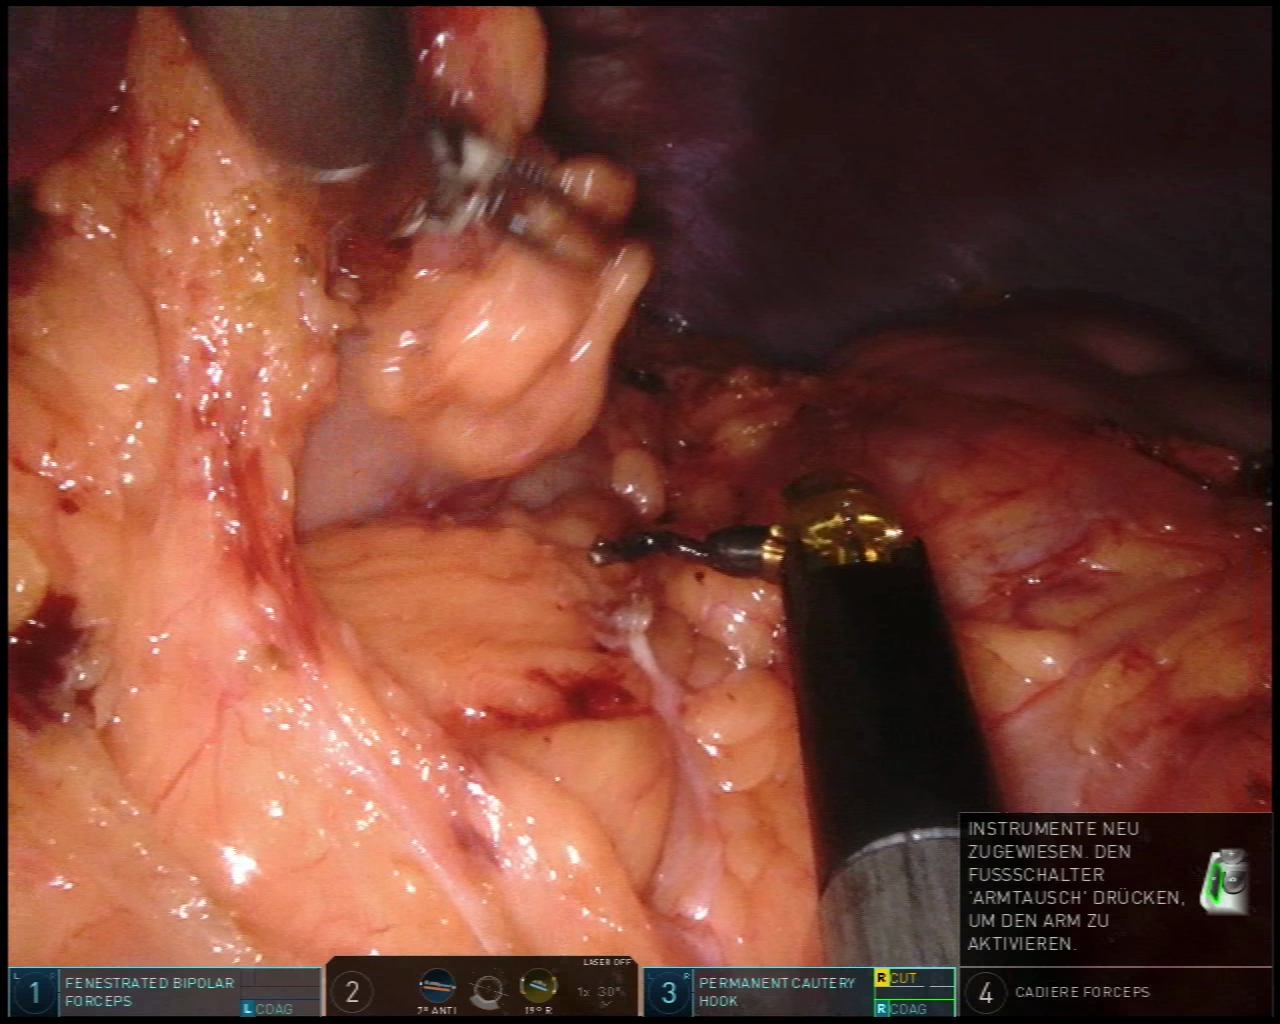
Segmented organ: stomach
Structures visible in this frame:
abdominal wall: yes
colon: yes
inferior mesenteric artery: no
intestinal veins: no
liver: yes
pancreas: no
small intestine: no
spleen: no
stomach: yes
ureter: no
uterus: no
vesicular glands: no